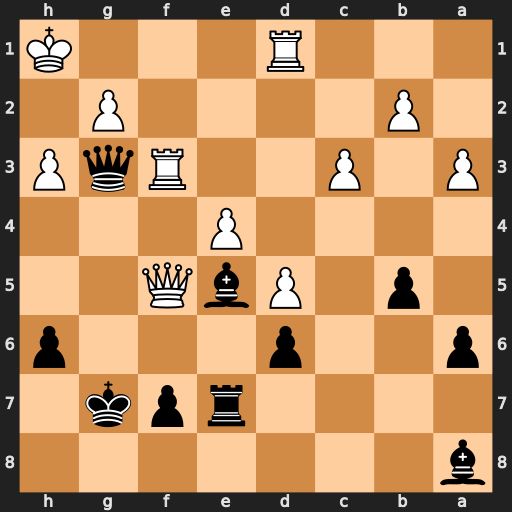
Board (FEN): b7/4rpk1/p2p3p/1p1PbQ2/4P3/P1P2RqP/1P4P1/3R3K
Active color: b
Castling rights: -
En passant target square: -
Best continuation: Qh2#